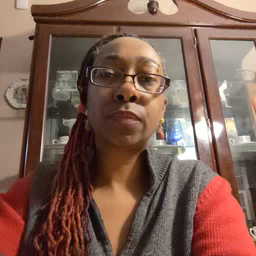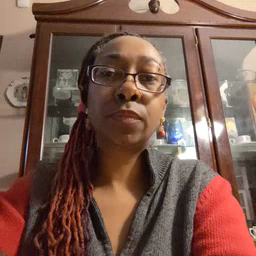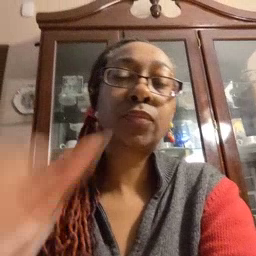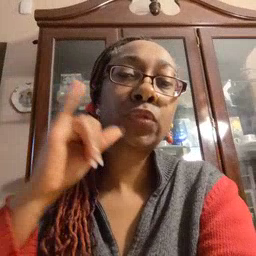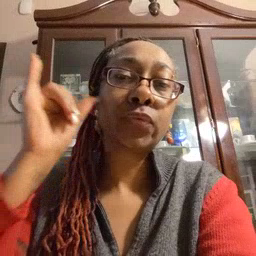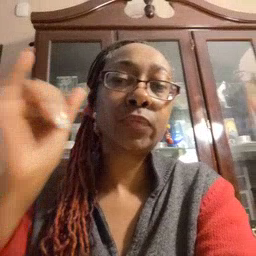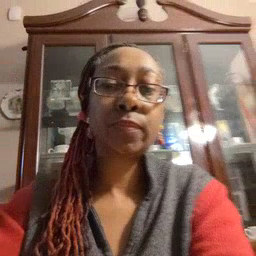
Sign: yesterday